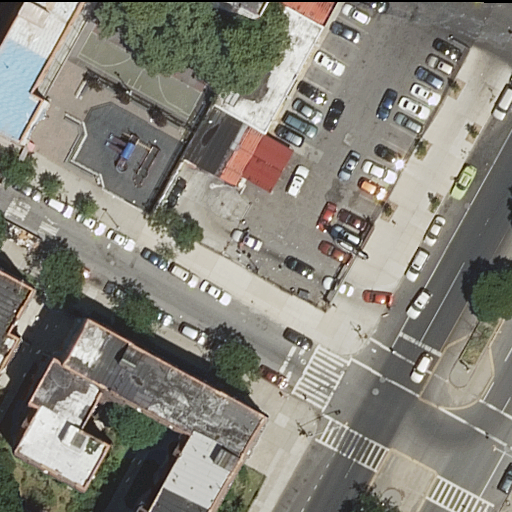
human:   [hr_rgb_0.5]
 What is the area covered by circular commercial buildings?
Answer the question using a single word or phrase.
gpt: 0m2

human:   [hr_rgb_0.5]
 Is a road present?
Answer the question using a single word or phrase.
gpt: yes

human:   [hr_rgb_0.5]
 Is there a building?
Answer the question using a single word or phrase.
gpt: yes

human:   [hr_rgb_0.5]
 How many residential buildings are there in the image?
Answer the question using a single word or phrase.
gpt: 2

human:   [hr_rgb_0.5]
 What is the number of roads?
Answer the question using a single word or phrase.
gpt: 5

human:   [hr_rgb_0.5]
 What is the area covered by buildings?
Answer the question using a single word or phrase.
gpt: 911m2

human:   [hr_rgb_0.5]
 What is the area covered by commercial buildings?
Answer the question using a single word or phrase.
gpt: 0m2

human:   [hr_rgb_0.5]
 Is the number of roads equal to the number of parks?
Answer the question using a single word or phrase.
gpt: no

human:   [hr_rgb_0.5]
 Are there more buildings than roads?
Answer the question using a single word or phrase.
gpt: no

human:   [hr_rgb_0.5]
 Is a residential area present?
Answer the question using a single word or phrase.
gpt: yes

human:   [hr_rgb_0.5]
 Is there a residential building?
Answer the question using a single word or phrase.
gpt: yes

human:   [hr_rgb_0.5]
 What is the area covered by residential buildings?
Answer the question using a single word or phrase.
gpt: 911m2

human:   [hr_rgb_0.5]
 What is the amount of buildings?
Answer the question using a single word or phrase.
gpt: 2

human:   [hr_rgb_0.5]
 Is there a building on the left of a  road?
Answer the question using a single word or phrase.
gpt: yes

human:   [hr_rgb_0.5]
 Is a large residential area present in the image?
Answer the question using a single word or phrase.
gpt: yes

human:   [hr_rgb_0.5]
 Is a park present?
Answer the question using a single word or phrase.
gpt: yes

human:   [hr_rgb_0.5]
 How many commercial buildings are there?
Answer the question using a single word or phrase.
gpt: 0

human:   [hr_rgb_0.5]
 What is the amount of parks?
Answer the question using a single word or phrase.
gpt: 1

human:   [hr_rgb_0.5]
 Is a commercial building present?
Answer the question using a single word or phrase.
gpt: no

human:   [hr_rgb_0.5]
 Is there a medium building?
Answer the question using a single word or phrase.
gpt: no

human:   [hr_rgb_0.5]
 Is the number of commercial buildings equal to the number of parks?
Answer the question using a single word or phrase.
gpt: no

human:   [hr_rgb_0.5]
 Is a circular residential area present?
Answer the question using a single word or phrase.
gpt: no

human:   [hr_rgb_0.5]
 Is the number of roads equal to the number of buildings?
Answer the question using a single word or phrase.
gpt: no

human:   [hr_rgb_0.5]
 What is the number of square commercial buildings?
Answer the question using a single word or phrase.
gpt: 0

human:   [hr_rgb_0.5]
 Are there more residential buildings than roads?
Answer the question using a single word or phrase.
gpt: no

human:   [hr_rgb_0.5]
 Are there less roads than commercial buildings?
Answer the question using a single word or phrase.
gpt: no

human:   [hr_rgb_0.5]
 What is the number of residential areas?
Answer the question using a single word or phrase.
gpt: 1

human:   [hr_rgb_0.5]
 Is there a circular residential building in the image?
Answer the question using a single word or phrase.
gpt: no

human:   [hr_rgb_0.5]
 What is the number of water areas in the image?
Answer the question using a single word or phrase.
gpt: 0

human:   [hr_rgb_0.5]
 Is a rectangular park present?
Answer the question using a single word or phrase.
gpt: yes

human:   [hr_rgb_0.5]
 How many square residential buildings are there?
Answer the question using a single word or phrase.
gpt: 0

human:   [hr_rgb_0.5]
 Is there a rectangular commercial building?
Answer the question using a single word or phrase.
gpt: no

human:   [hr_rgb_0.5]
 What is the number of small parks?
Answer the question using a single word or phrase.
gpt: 0

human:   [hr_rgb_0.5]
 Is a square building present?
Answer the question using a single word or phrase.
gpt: no

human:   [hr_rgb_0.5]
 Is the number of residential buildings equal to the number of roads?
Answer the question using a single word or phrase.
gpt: no

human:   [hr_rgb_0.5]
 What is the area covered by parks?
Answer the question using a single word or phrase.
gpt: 1043m2

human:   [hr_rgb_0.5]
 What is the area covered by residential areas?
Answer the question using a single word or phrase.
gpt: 2290m2

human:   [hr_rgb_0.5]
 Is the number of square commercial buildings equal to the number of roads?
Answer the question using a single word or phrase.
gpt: no

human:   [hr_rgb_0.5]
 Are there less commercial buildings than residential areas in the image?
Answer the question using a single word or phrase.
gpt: yes

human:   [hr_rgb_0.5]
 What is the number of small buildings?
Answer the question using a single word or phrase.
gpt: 1

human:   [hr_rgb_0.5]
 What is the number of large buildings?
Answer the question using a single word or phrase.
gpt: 1

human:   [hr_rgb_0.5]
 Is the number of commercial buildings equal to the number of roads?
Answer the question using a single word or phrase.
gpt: no

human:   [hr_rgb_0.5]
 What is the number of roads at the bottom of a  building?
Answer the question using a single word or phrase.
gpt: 3

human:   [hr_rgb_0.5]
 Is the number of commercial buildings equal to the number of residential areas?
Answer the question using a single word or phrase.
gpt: no

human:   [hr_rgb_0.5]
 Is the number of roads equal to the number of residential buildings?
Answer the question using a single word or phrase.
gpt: no

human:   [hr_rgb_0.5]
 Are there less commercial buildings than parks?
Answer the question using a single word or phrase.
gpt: yes

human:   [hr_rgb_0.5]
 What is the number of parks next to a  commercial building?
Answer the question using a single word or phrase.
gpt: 0

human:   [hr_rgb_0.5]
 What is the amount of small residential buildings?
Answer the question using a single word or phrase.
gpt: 1

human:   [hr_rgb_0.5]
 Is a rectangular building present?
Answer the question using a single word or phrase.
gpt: yes

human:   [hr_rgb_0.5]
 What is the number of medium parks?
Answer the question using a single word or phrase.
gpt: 0

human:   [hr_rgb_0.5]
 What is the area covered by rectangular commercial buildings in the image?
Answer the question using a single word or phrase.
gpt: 0m2

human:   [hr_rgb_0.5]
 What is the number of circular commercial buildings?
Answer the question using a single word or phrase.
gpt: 0

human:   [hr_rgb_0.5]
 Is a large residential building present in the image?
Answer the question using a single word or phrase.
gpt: yes

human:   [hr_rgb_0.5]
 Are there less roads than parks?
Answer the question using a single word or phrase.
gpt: no

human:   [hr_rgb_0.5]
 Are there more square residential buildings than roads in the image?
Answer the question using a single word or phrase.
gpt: no

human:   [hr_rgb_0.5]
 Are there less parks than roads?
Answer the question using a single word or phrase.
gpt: yes

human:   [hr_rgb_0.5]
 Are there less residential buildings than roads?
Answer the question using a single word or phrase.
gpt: yes

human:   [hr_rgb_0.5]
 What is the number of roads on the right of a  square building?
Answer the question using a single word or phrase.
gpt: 0

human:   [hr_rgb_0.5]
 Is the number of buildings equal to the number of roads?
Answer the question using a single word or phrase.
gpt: no

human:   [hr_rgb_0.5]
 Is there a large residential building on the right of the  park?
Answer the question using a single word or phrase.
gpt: no

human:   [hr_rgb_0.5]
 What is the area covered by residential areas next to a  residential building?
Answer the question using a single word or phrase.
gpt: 2290m2

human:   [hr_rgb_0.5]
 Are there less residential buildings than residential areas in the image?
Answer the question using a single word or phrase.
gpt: no

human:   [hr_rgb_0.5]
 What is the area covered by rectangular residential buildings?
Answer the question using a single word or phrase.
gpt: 64m2

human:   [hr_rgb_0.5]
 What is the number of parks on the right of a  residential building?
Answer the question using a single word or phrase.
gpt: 1